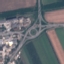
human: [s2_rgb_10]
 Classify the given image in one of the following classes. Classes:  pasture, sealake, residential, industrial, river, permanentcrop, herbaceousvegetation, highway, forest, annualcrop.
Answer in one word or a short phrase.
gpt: Highway